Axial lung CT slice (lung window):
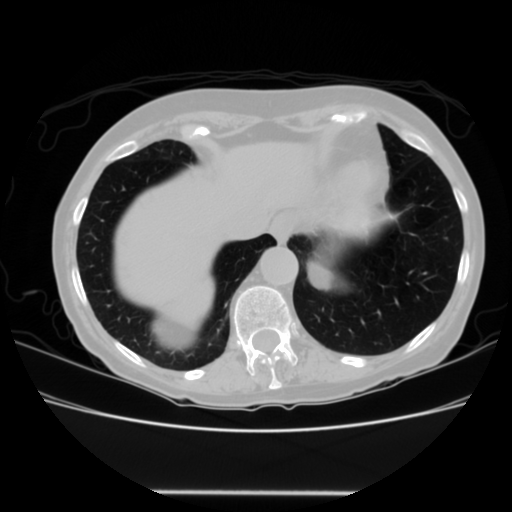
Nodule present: no